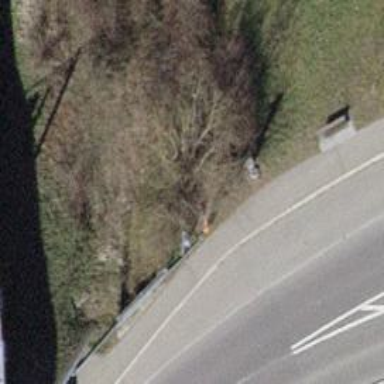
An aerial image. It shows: Wayside cross with historic significance.